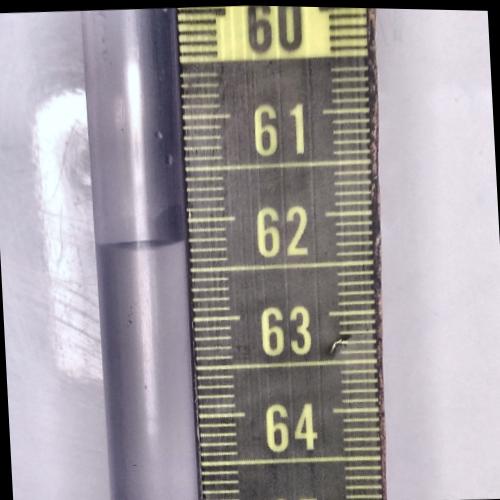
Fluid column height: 62.2 cm